The plot is a time-scale (wavelet) decomposition of a bearing vibration signal. Diagnose the bearing from this image, choosing from: normal, inner_race, outer_race, ball.
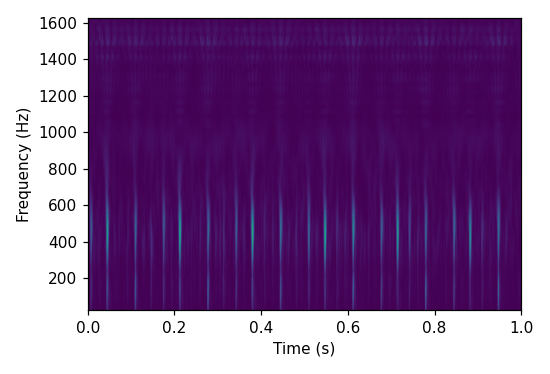
Answer: outer_race